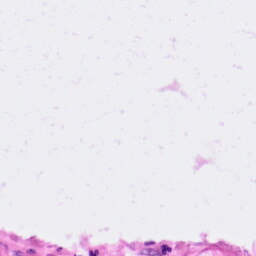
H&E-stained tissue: Pancreatic